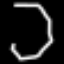
Label: octagon